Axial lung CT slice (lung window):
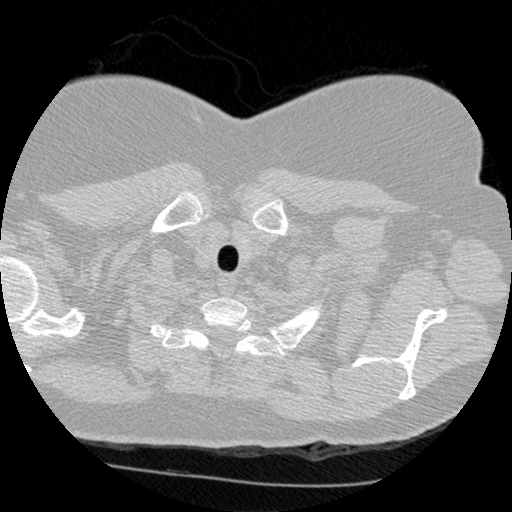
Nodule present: no